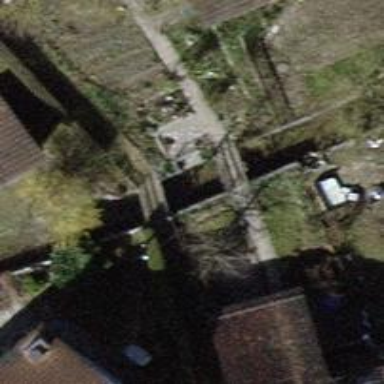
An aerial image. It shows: Footway on bridge.